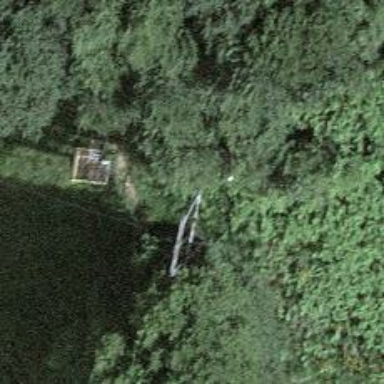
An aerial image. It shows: Pylon for aerialway.